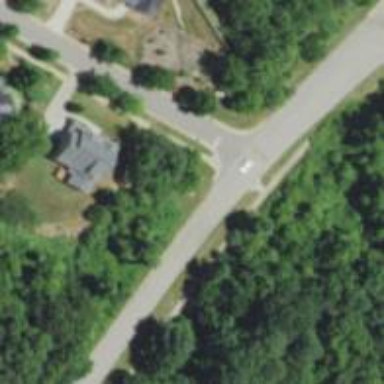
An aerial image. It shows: Stop road.